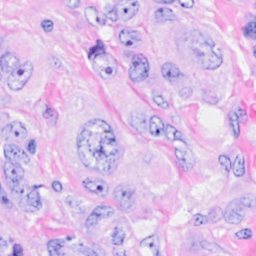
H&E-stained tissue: Breast